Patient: sex M, age 66
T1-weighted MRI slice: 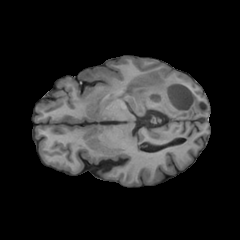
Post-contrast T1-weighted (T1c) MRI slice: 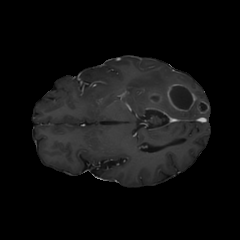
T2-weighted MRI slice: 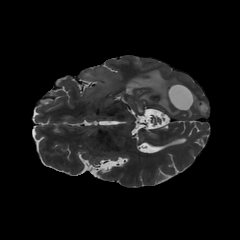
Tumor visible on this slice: yes
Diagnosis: Glioblastoma, IDH-wildtype
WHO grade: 4